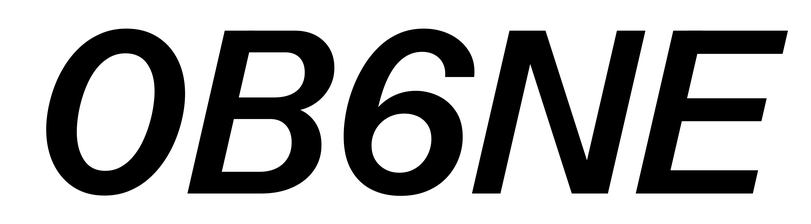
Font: InstrumentSans-Italic_SemiBold_Italic